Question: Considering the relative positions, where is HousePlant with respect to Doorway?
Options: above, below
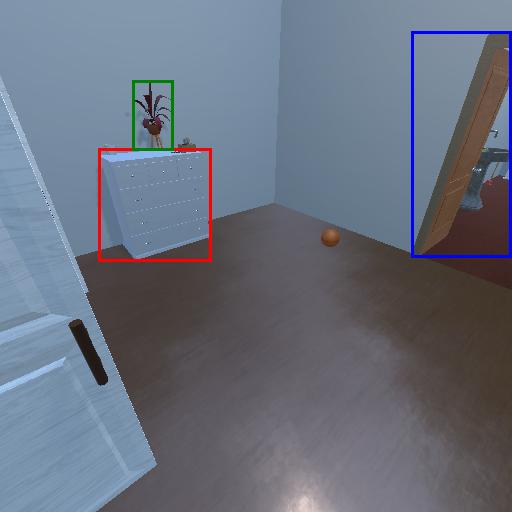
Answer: above